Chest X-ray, PA view. Patient: 54 years old, sex F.
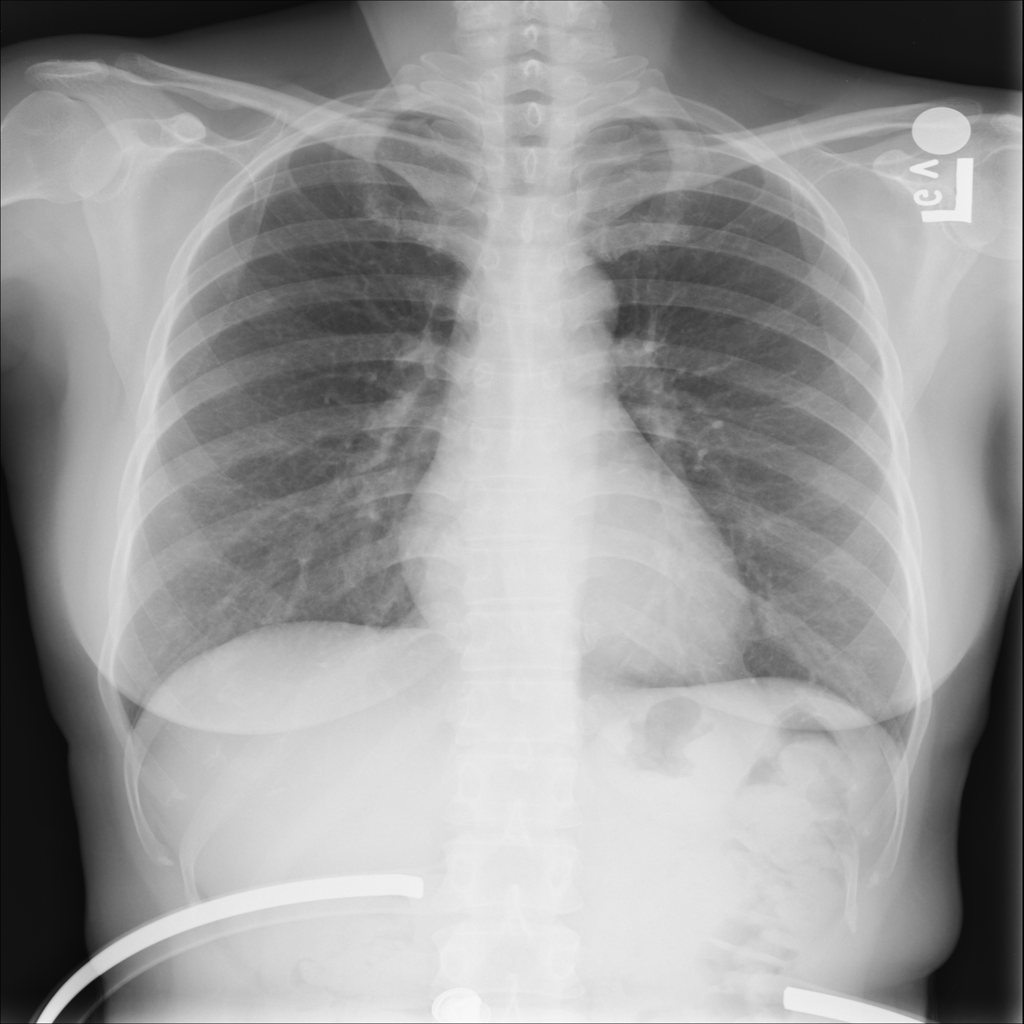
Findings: No Finding